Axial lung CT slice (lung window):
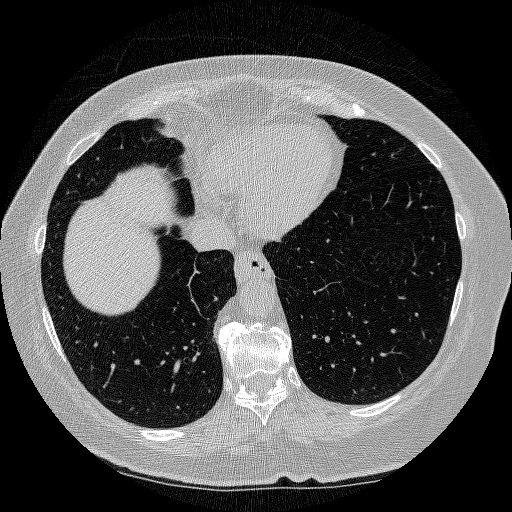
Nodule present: no